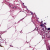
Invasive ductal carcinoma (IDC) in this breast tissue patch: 0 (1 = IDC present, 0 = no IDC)